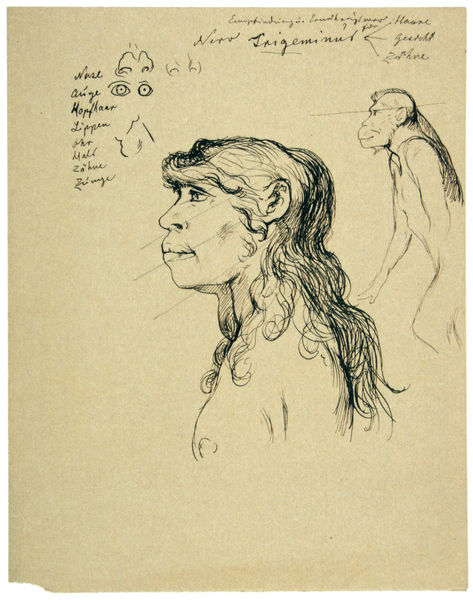
Titel: Studie eines erwachsenen weiblichen Urmenschen
Künstler: Gabriel von Max
Standort: München
Institution: Städtische Galerie im Lenbachhaus
Schlagwörter: mann, nackt, gelb, braun, brust, busen, frau, grau, haar, mund, nase, ohr, profil, schwarz, skizze, stirn, weiss, zeichnung, beige, anatomie, augen, mensch, schädel, hals, porträt, auge, haare, blatt, kinn, lippen, locke, locken, renaissance, affe, fell, schrift, papier, studie, graphik, deutsch, kohle, text, beschriftung, bleistift, entwurf, maul, skizzen, entwicklung, handschrift, max, notiz, graphit, notizen, darwinismus, neandertaler, physiognomie, gabriel von max, menschnaffe, bindeglied, urzeitlich